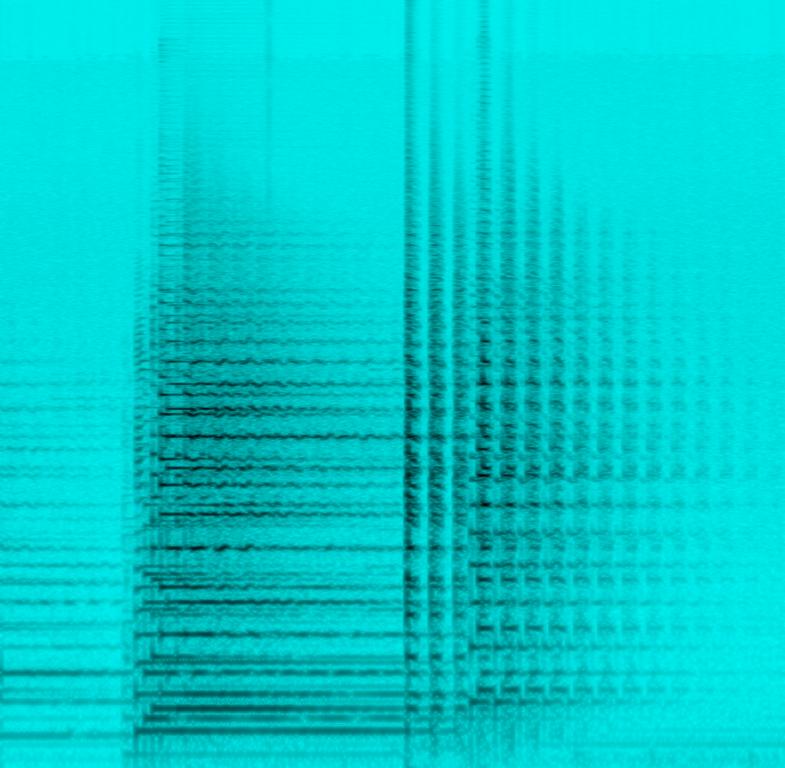
Someone is trying out different effect sounds with his e-guitar. There is a lot of delay/echo happening. It does not play a musical composition but rather exploring.